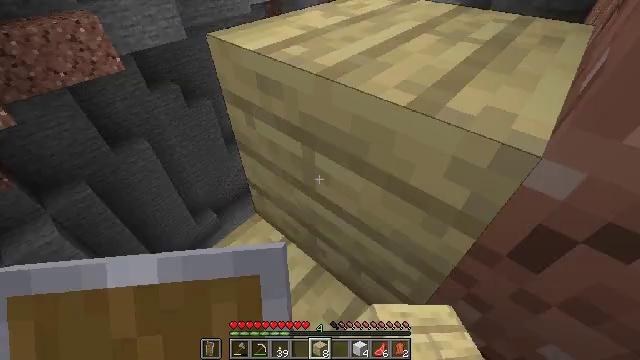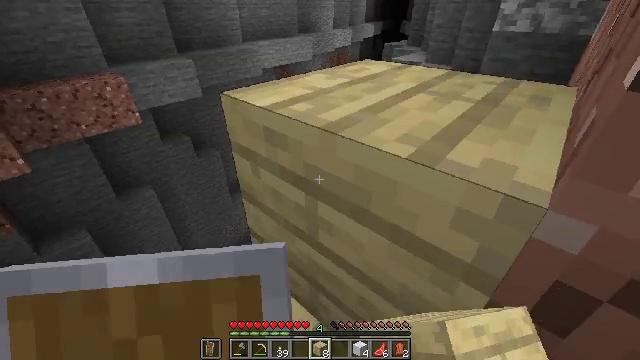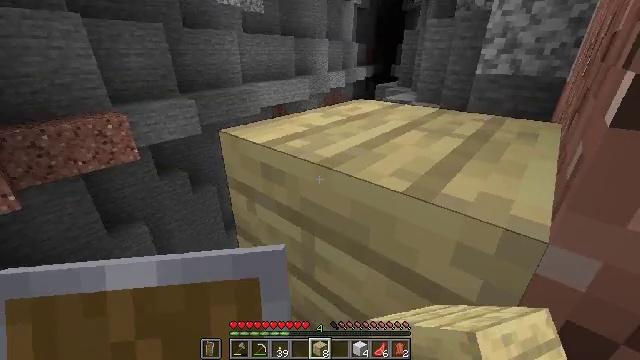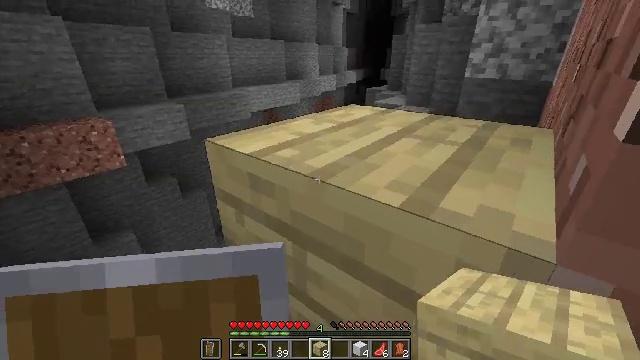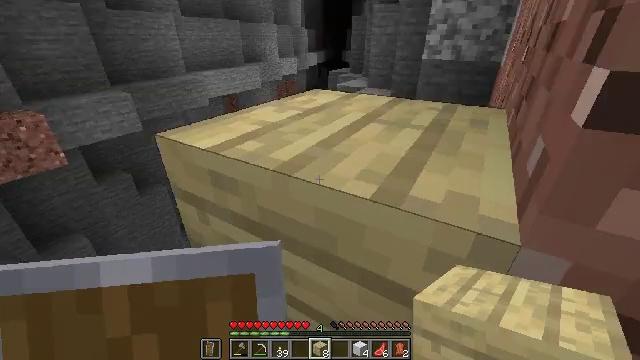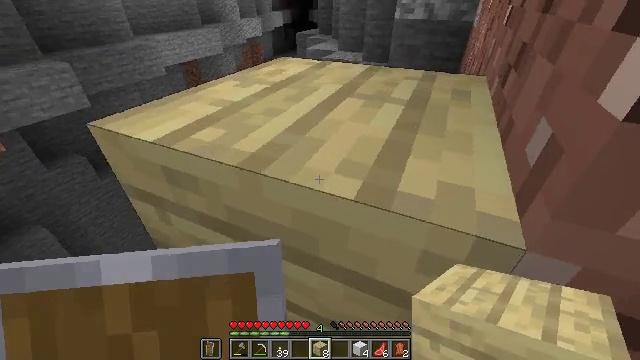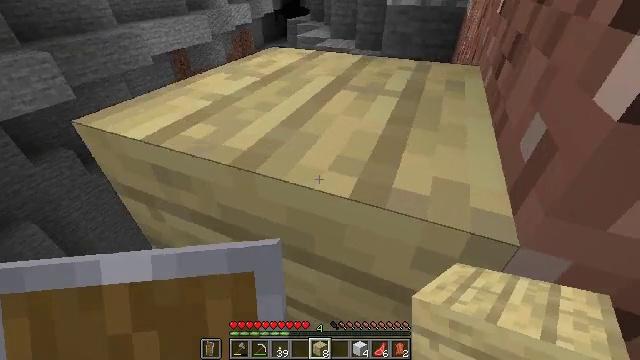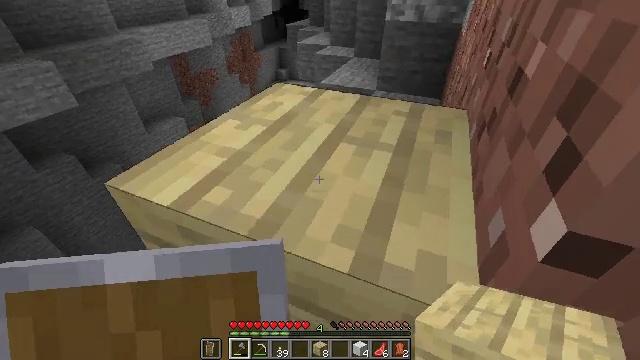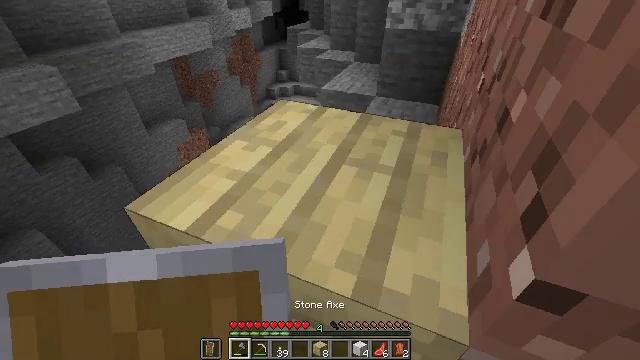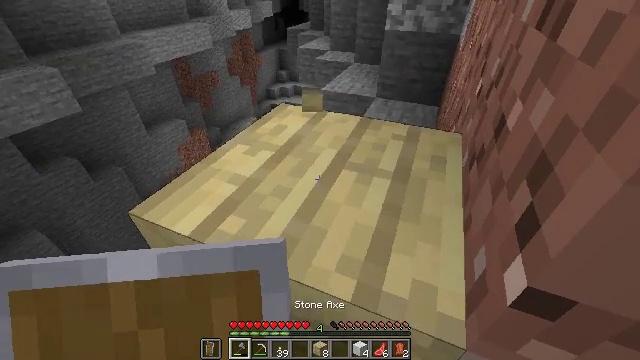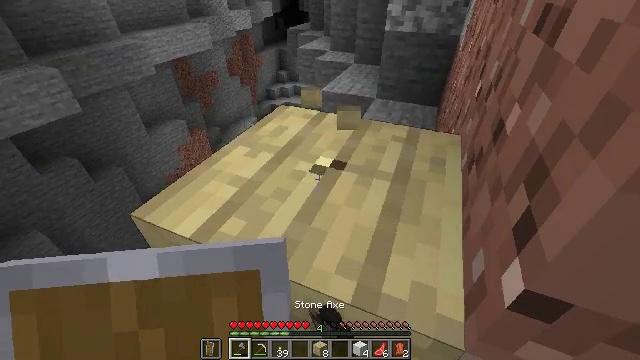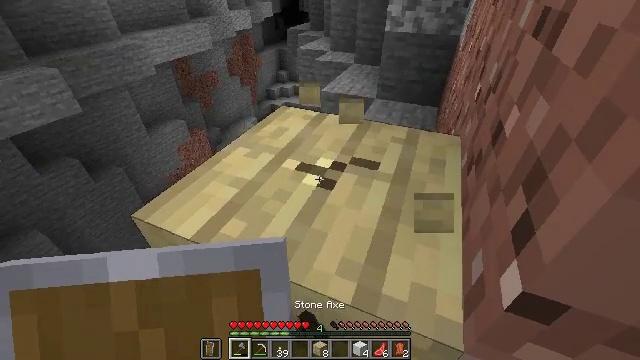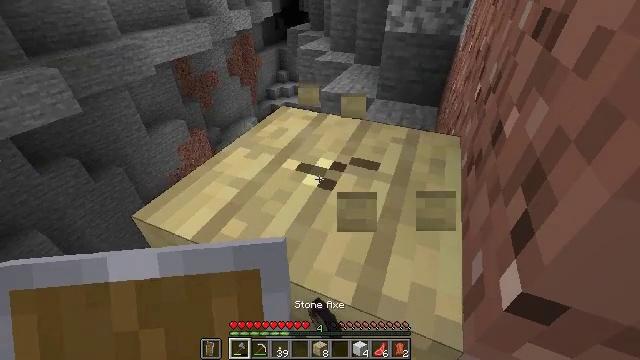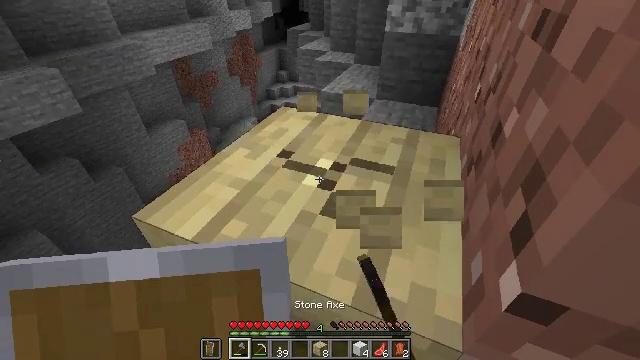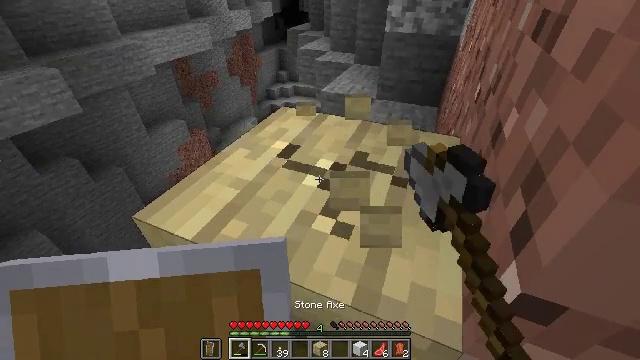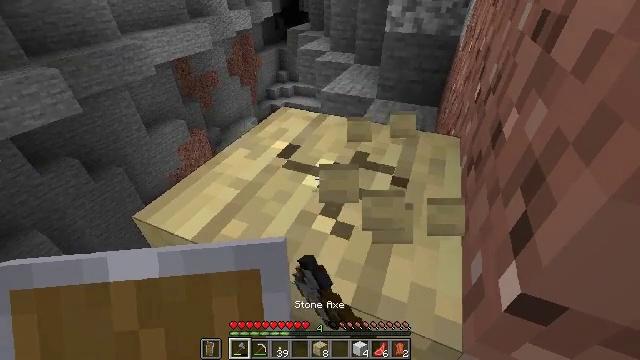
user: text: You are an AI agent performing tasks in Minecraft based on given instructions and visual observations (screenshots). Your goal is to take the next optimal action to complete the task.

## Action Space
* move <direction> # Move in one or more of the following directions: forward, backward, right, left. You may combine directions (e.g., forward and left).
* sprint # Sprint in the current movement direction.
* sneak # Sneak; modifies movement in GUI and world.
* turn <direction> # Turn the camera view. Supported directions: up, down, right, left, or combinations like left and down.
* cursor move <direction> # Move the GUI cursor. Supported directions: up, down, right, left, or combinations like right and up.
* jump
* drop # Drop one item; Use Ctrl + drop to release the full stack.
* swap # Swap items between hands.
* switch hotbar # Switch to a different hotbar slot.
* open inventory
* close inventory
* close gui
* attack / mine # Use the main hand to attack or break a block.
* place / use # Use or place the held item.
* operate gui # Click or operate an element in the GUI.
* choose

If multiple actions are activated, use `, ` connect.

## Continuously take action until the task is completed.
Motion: motion action
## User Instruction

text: Break the existing birch planks.
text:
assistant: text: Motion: sneak, turn up
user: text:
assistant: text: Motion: move forward, sneak, turn up
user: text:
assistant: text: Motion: move forward, sneak, turn right
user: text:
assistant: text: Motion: move forward, sneak, turn right and down
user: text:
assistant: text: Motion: move forward, turn right and down
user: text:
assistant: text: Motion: turn right and down
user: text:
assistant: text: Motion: switch to hotbar 1
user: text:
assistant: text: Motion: switch to hotbar 1
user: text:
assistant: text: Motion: attack / mine, switch to hotbar 1
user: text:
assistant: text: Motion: attack / mine, switch to hotbar 1
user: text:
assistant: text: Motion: attack / mine
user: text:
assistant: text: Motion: attack / mine
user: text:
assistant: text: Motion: attack / mine
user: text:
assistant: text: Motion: attack / mine
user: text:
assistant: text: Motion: attack / mine
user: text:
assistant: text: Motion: attack / mine
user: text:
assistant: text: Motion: turn down, attack / mine
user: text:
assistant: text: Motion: turn down, attack / mine
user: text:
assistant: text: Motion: attack / mine
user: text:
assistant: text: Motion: attack / mine
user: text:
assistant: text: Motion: turn left, attack / mine
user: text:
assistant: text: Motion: turn left, attack / mine
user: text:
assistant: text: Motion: attack / mine
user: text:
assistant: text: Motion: attack / mine
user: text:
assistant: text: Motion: attack / mine
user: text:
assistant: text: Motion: attack / mine
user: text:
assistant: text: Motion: attack / mine
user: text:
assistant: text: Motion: attack / mine